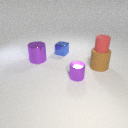
small blue metal cube behind large brown rubber cylinder